Question: I have bootstrap modal which looks something like this ;

Following is the code for it
'''
<!-- Buy Send Offer Success -->
<div class="modal fade custom-modal" id="make-offer-success" tabindex="-1" role="dialog" aria-labelledby="myModalLabel" aria-hidden="true">
<div class="modal-dialog">
<div class="modal-content">
<div class="modal-header">
<button type="button" class="close" onclick="javascript:add_request()"><span aria-hidden="true"><i class="fa fa-close"></i></span></button>
<h4 class="modal-title" id="myModalLabel"><?php echo $data['item']['brand'].' '.$data['item']['model'];?></h4>
</div>
<div class="modal-body">
<div class="send-success"><i class="fa fa-check"></i> Your offer has been successfully sent</div>
</div>
<div class="modal-footer">
<div class="col-md-6 btn-mrgn">
<input type="hidden" id="item_unique_id" value="<?php echo $data['item']['item_unique_id']; ?>">
<input type="hidden" id="buyer_id" value="<?php echo $this->session->userdata['id'] ?>">
<button type="submit" class="btn gray-btn btn-common upercase" onclick="javascript:add_request()">Close</button>
</div>
</div>
</div>
</div>
'''
I am calling a java script function on close button and on "x" button on the modal. My problem is when user clicks anywhere on the screen Modal disappears, my function is not called and the screen stays faded.
Can anyone help to fix this problem?. How can i call my javascript function when user clicks anywhere on screen other than modal close buttons.
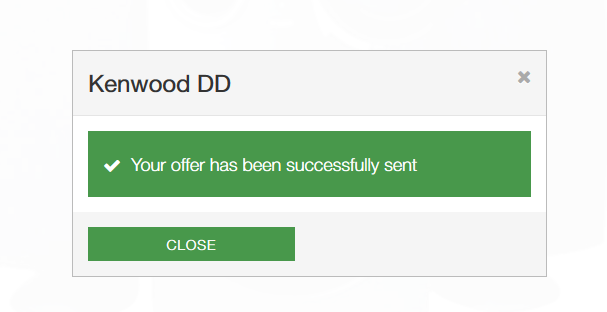
Answer: Instead using the <URL>
'''
$('#make-offer-success').on('hide.bs.modal', function(){
//do your stuff
})
'''
Demo: <URL>